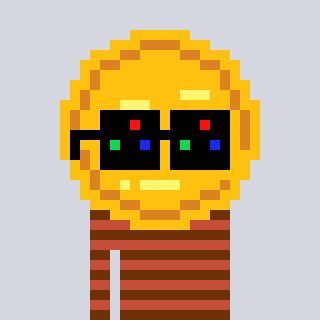
a pixel art character with square black sunglasses, a medal-shaped head and a rust-colored body on a cool background